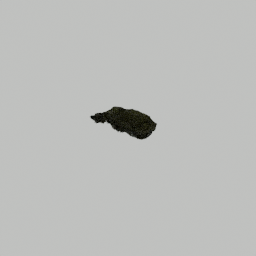
Label: nature